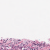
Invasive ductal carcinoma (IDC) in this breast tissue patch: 1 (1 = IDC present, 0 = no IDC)